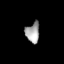
Tissue: lung
Cell type: Others
Senescence score: 0.2181
Nuclear area (px): 275
Mean DAPI intensity: 161.636